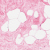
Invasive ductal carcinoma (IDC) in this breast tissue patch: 0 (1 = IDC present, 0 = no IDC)